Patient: sex F, age 68
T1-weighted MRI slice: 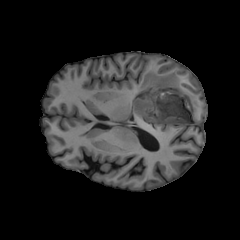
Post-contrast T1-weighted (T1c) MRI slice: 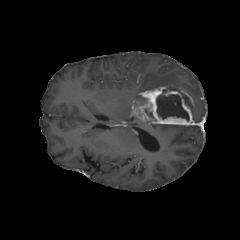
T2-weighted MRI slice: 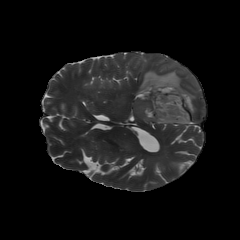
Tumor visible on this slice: yes
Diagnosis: Glioblastoma, IDH-wildtype
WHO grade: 4